This continuous-wavelet-transform scalogram was computed from a bearing vibration snapshot. Diagnose the bearing from this image, choosing from: normal, inner_race, outer_race, ball.
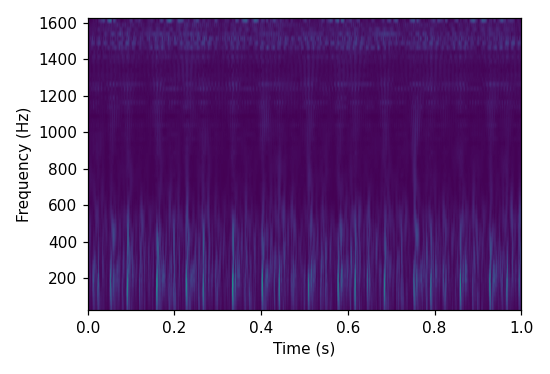
Answer: outer_race